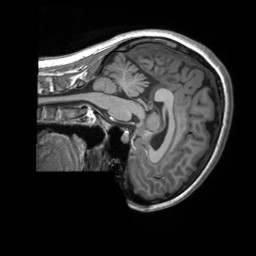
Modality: T1w
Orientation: sagittal
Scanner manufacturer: siemens
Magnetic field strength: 3 T
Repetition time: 2 s
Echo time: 0.0023 s